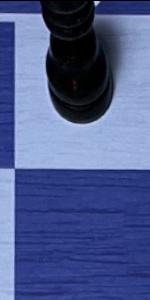
Label: Empty